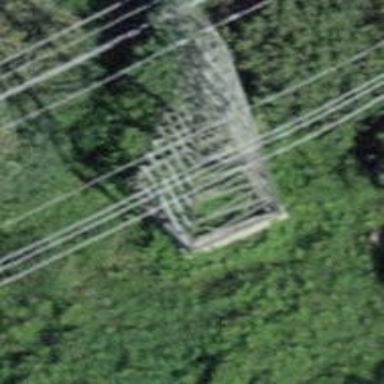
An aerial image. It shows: Lattice structure tower.